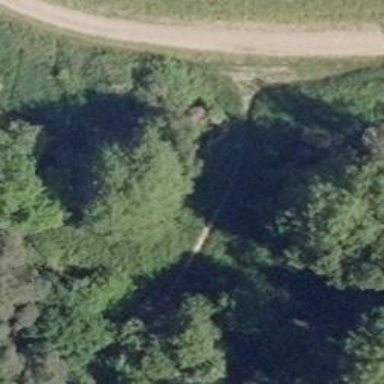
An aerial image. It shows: Path.